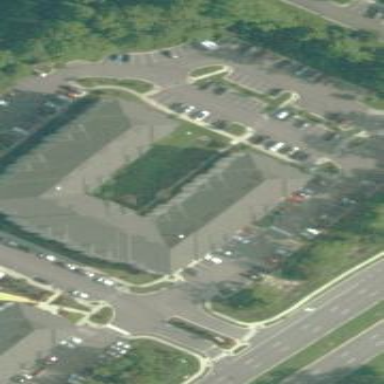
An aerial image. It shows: Image showing building with apartments.